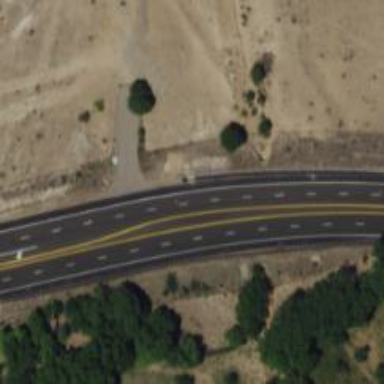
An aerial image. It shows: Asphalt trunk highway classified as expressway.